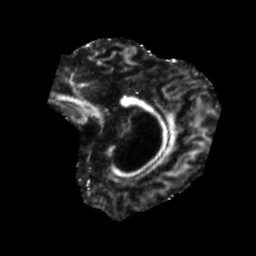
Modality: FA
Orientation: sagittal
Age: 71
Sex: female
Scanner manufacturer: siemens
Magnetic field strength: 3 T
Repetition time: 5.25 s
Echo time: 0.08 s